Interaction volume radius: 5 \u00c5
Interaction volume height: 10 \u00c5
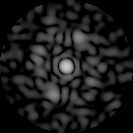
Disorder parameter: 0.8126